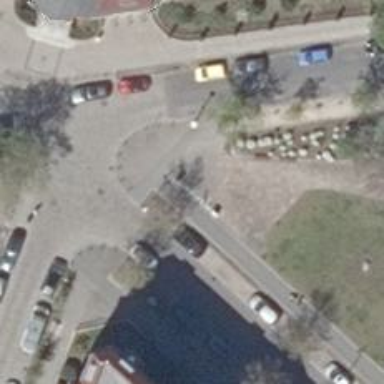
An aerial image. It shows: Bicycle rental facility.